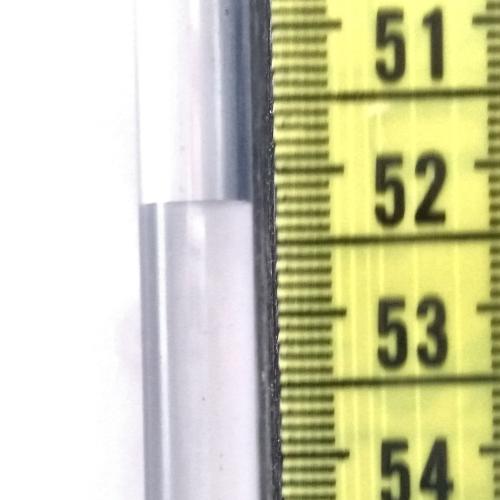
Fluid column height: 52.2 cm